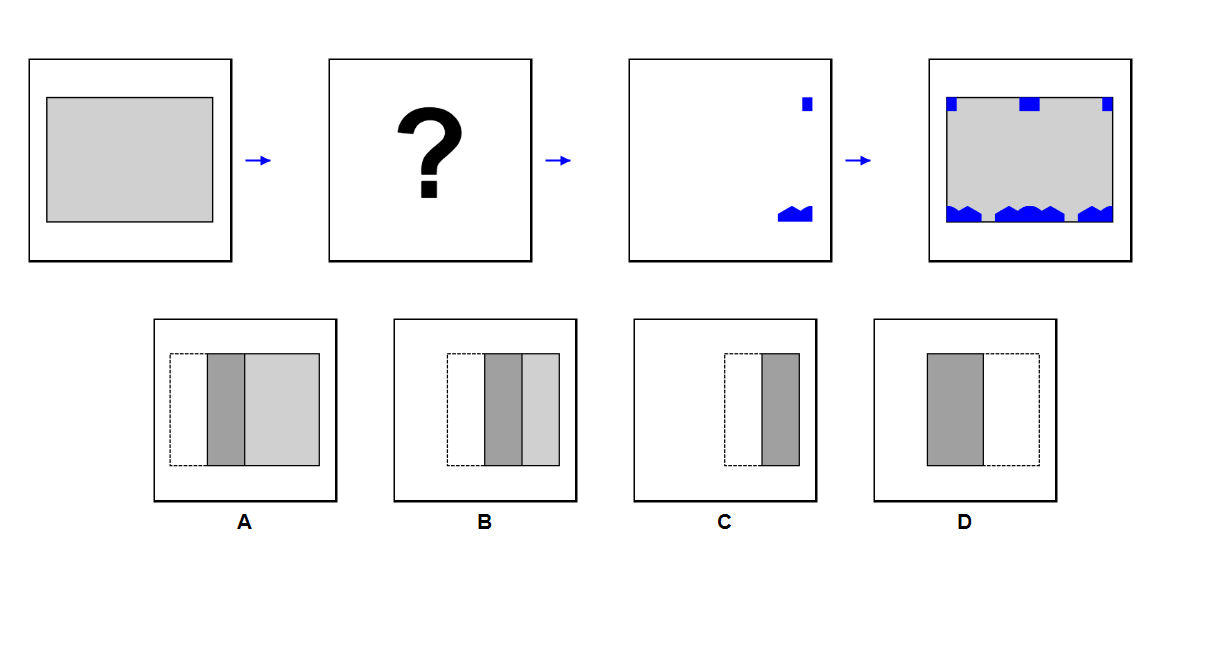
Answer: D